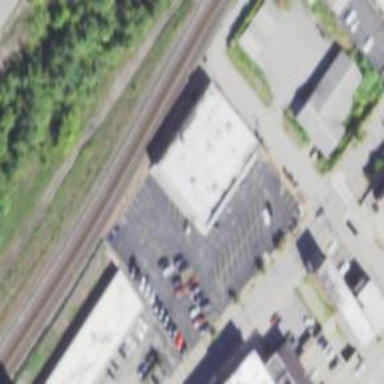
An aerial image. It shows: Clinic.